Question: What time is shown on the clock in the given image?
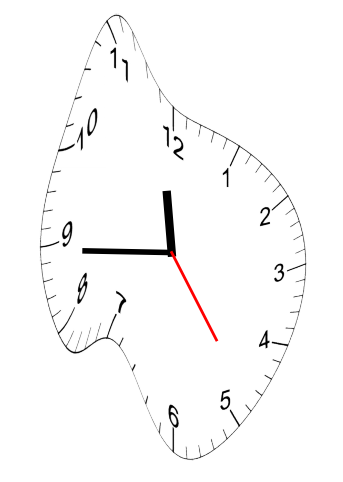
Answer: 11:44:24